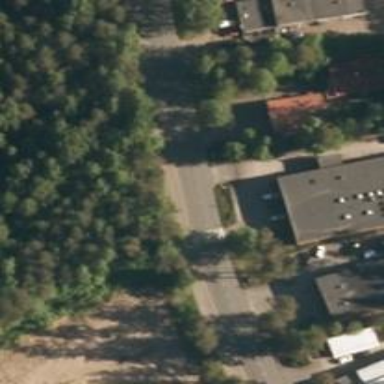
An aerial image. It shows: Uncontrolled crossing on the road.